Aerial crown-view tile of a tropical tree (Barro Colorado Island, Panama), acquired 20250715:
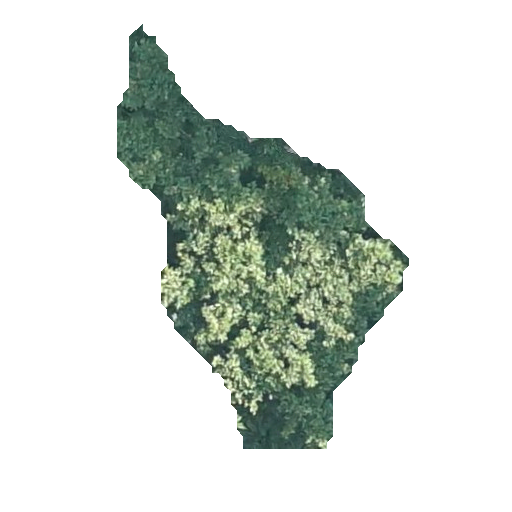
Species: Ficus obtusifolia
GBIF accepted scientific name: Ficus obtusifolia
Crown area: 90.897 m²